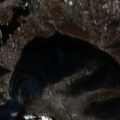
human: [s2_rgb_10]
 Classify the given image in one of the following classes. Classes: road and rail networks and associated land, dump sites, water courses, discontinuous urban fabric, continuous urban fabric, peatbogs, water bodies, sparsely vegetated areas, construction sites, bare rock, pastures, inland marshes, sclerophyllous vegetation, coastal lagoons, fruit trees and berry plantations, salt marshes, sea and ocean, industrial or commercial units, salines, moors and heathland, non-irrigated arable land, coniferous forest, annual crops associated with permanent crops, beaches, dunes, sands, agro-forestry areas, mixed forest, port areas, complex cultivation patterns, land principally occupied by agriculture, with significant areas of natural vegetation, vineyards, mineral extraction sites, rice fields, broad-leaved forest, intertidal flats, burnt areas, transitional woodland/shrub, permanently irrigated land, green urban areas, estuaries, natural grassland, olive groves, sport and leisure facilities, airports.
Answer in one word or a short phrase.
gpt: broad-leaved forest